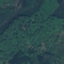
Land use / land cover: Forest